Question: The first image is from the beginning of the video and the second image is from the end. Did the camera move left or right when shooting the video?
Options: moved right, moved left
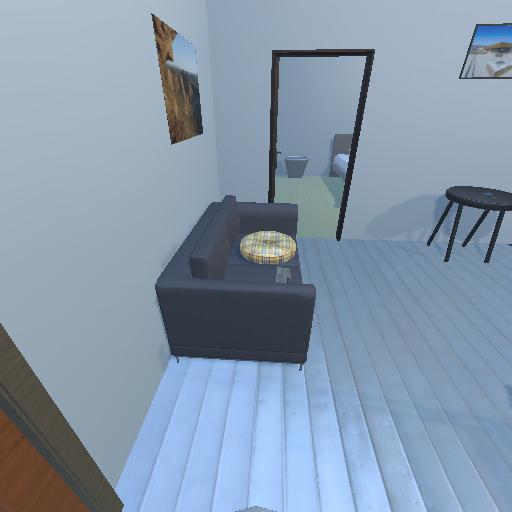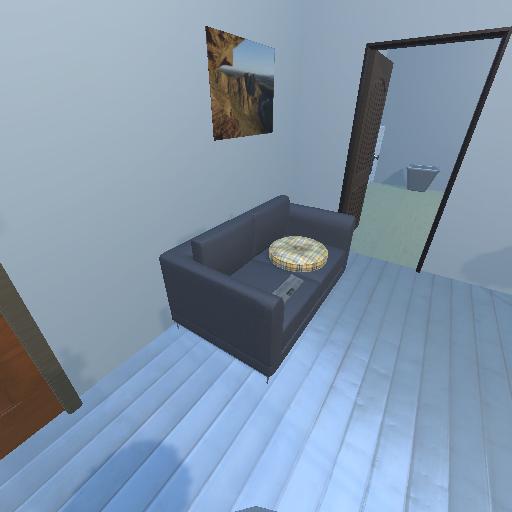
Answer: moved right